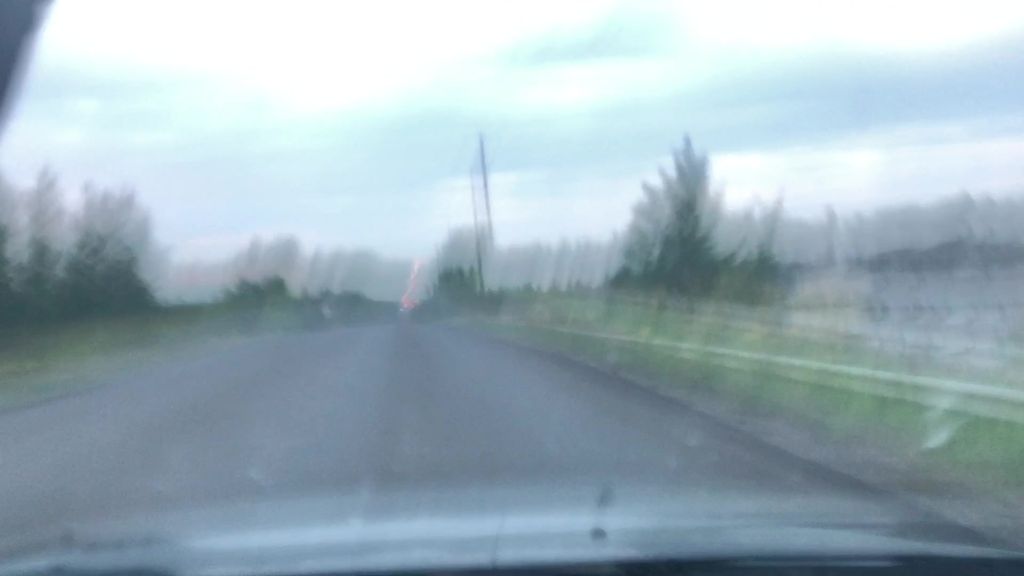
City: edmonton